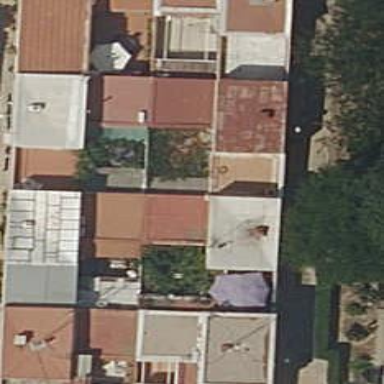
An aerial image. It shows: Terrace building.